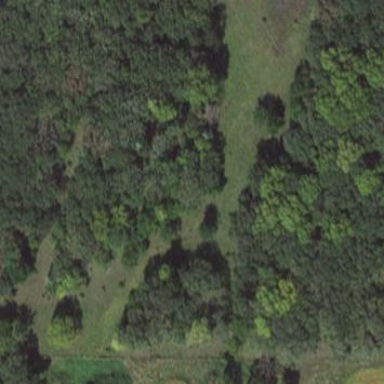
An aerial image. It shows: Serene woodland landscape.